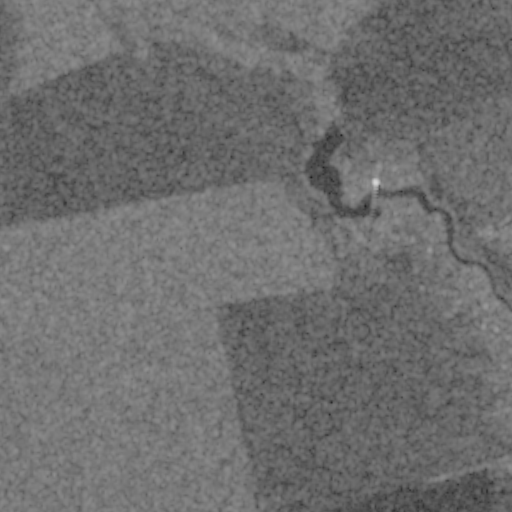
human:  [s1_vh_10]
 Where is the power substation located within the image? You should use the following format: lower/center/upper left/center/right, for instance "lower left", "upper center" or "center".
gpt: The power substation is located in the lower right of the image.
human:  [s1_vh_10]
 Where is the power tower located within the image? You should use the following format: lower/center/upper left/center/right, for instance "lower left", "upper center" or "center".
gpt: The power tower is located in the center right of the image.
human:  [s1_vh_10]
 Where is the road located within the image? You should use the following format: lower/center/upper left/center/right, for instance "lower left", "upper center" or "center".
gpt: There is no road in the image.

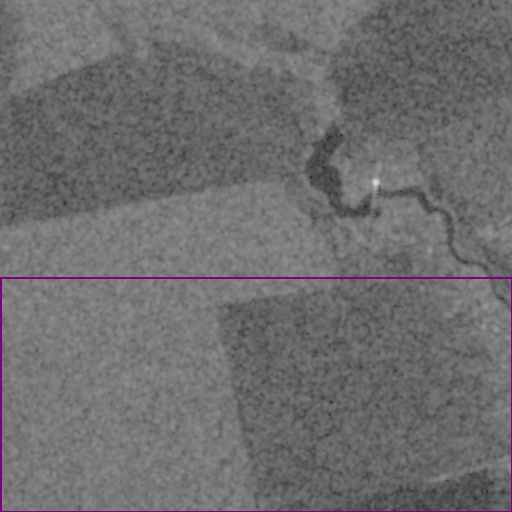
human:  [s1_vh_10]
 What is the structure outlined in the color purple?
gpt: The structure outlined in purple is a crop field.
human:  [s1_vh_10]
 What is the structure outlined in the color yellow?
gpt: There is no yellow outline.